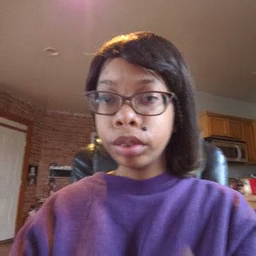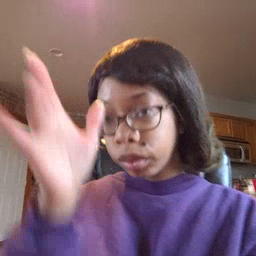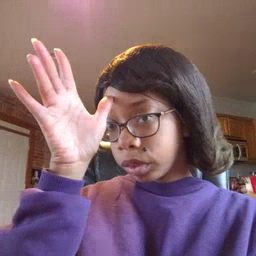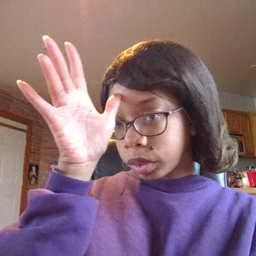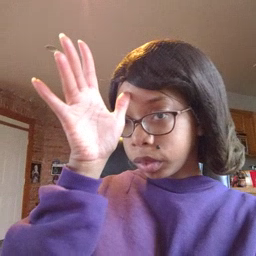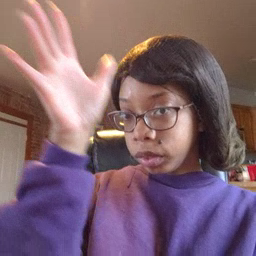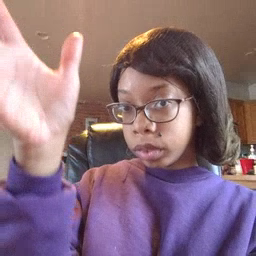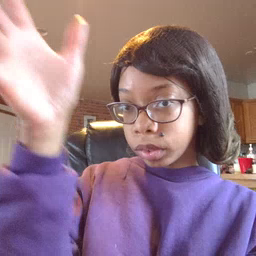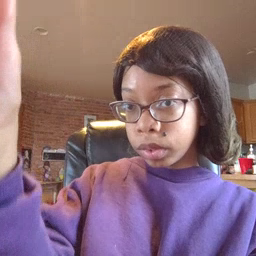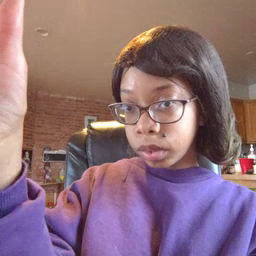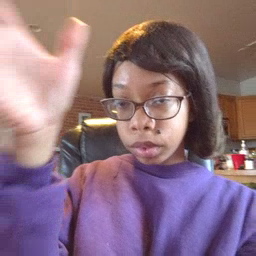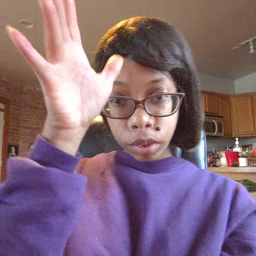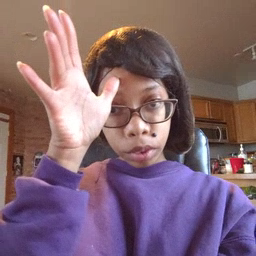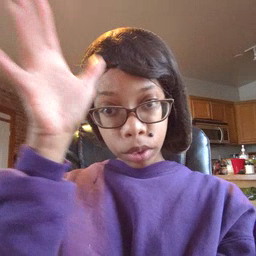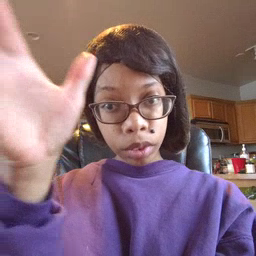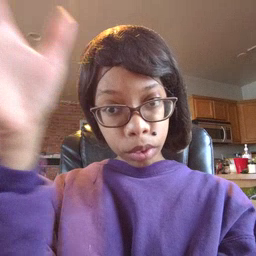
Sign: grandpa